Question: When getting a product collection in Magento, I would expect the StoreFilter to do just that, filter by the current store. But I can't get it to work.
Say I have 2 stores set up like so:
And both stores have a different root category. Main Store is the default sample data, Store2 has just one product I added. I would have thought that using the store filter, only products within the root category of the current store would show up. But I'm getting every product showing. I'm testing this by placing the following in my category view template:
'''
$store_id = Mage::app()->getStore()->getId();
$_testproductCollection = Mage::getResourceModel('reports/product_collection')
->setStoreId($storeId)
->addStoreFilter($store_id)
->addAttributeToSelect('*');
$_testproductCollection->load();
foreach($_testproductCollection as $_testproduct){
echo $this->htmlEscape($_testproduct->getName());
};
'''
If I echo the store ID, it's giving me the correct number. I have only one product in Store 2, so why am I getting every product from all stores returned? I can set every product in Main Store to not show in Store2 and then add a visibility filter, but that would take forever.
Also, I just noticed, if I echo the products store ID, I get the current ID, not the store it's assigned to:
'''
echo $_testproduct->getStoreId()
'''
What's going on?
OK, so I tried joining the fields so that the store_id is included (as suggested below), the section of code is just setting all the products to have a store_id of 1. How can I just get the store_id associated with the product?
'''
$_testproductCollection = Mage::getResourceModel('catalog/product_collection');
$_testproductCollection->joinField('store_id', 'catalog_category_product_index', 'store_id', 'product_id=entity_id', '{{table}}.store_id = 1', 'left');
$_testproductCollection->getSelect()->distinct(true);
$_testproductCollection->addAttributeToSelect('*')->load();
foreach($_testproductCollection as $_testproduct){
echo $this->htmlEscape($_testproduct->getName())."<br/>";
echo "STORE IS ".$_testproduct->getData('store_id')."<br/>";
};
'''
If I check the table of my db, the store_id's are correct.
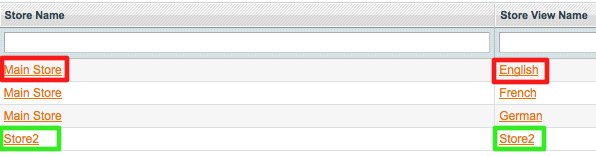
Answer: OK, I think this works, haven't tested too much but seems to have done the trick. You need to first get your stores root category id, then join some fields so you have access to the products "category_id", then filter using that:
'''
$_rootcatID = Mage::app()->getStore()->getRootCategoryId();
$_testproductCollection = Mage::getResourceModel('catalog/product_collection')
->joinField('category_id','catalog/category_product','category_id','product_id=entity_id',null,'left')
->addAttributeToFilter('category_id', array('in' => $_rootcatID))
->addAttributeToSelect('*');
$_testproductCollection->load();
foreach($_testproductCollection as $_testproduct){
echo $this->htmlEscape($_testproduct->getName())."<br/>";
};
'''